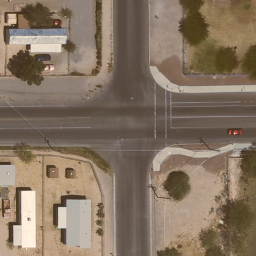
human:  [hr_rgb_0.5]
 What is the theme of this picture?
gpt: intersection

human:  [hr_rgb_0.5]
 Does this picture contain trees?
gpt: yes

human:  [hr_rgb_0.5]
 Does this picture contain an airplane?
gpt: no

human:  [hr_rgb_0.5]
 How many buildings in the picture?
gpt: four

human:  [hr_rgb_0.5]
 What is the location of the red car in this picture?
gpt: right